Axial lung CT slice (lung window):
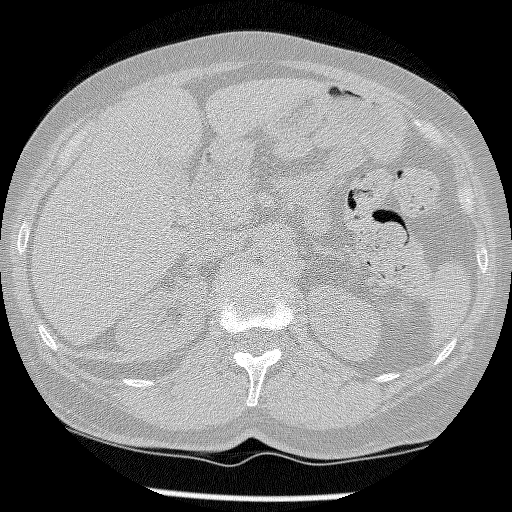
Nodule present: no